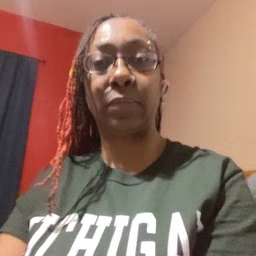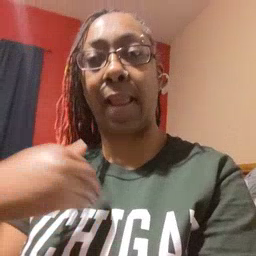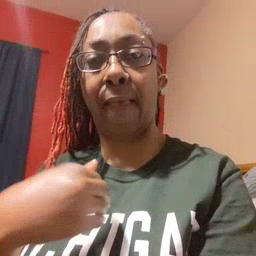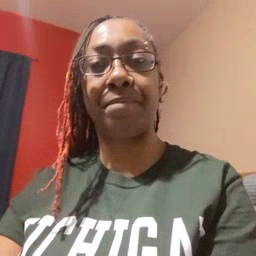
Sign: have